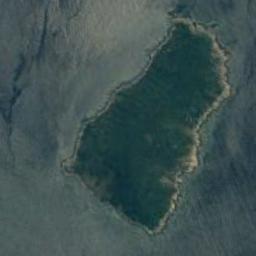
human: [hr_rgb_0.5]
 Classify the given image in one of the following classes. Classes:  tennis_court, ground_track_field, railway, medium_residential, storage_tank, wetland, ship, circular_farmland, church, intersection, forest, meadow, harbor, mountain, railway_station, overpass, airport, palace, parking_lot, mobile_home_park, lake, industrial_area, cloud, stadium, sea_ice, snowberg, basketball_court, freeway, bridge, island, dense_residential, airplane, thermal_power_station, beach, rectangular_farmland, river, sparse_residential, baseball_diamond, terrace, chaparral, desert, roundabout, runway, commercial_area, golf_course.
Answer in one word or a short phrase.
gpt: island